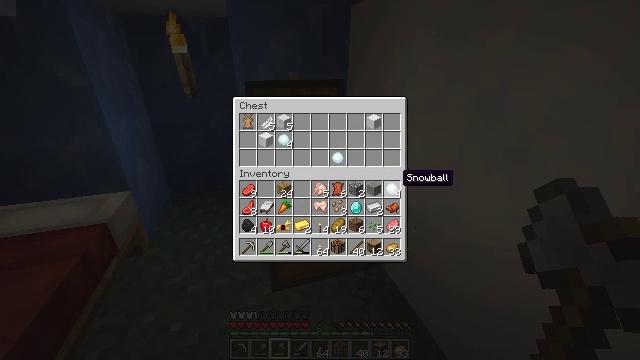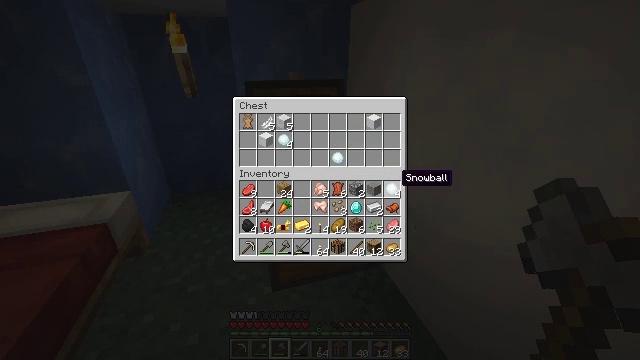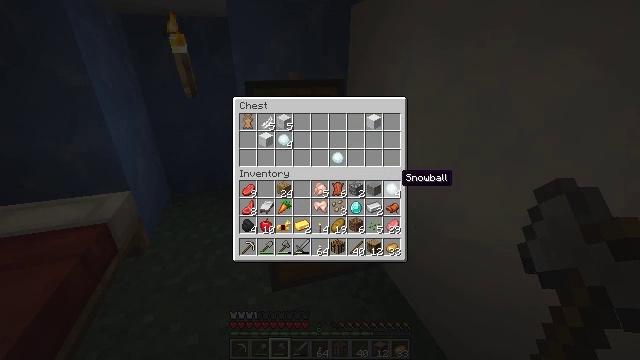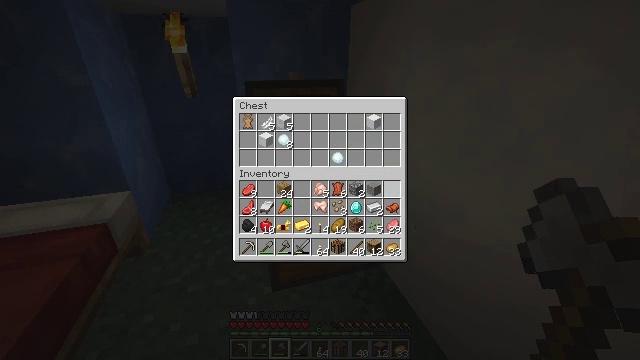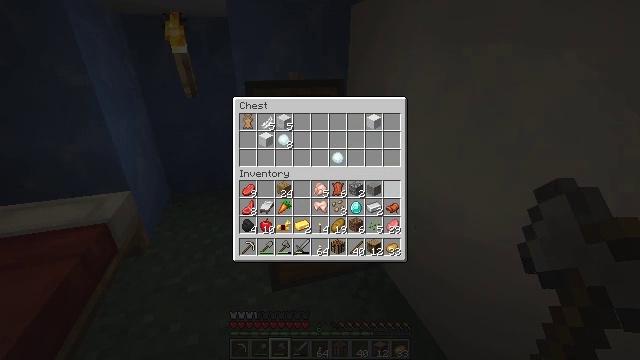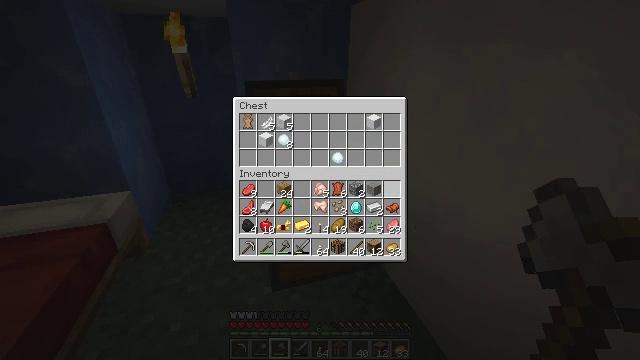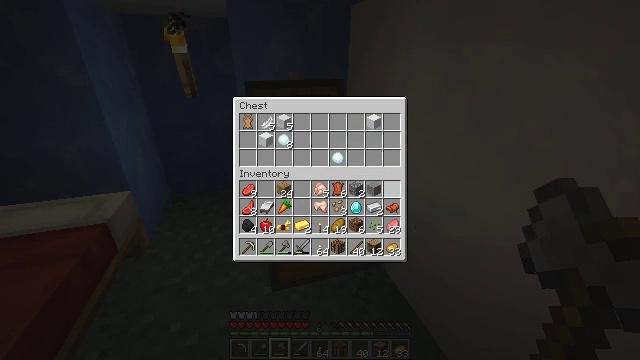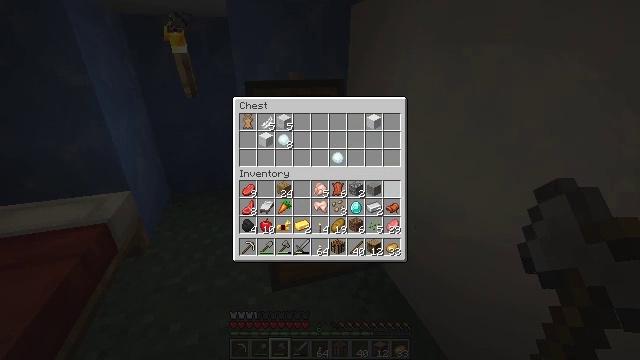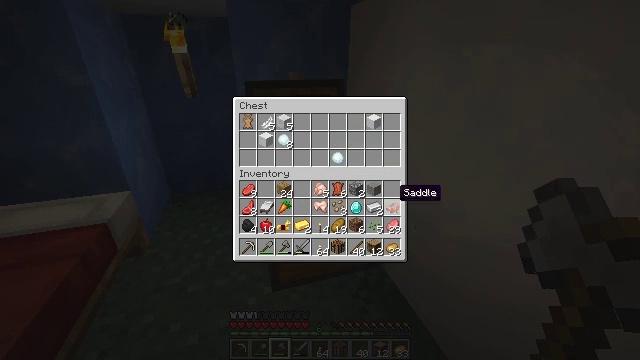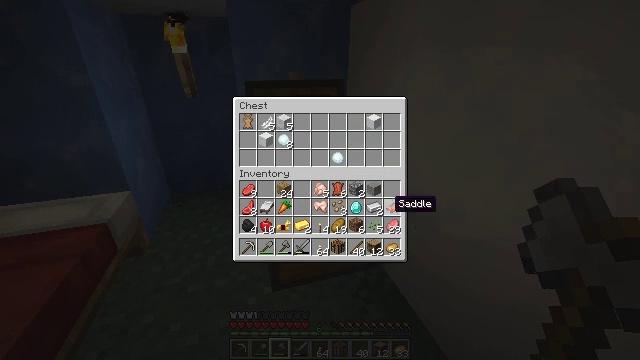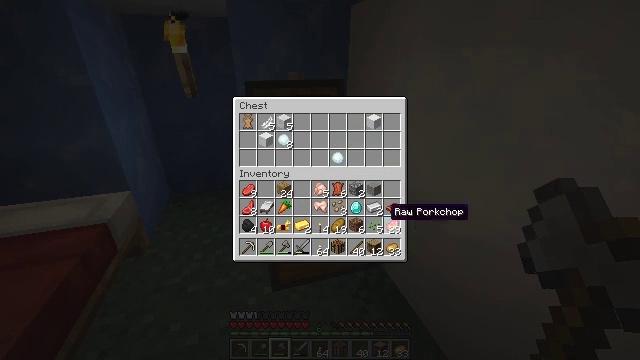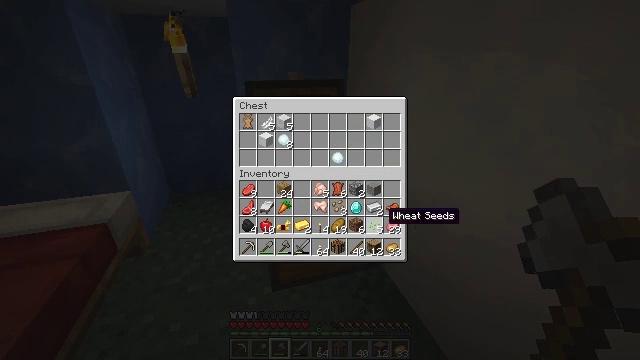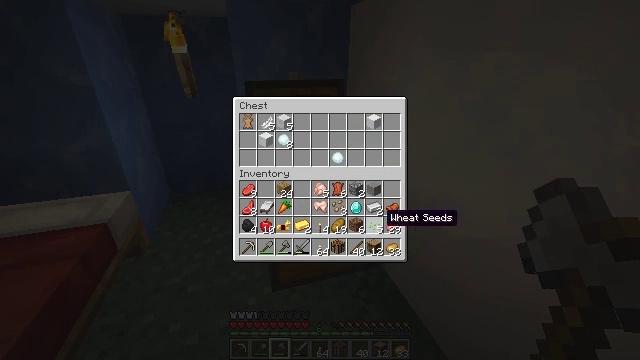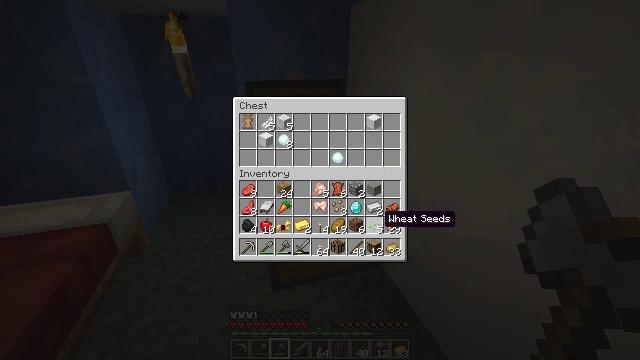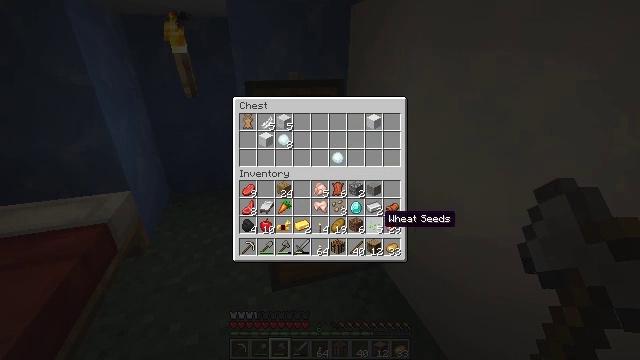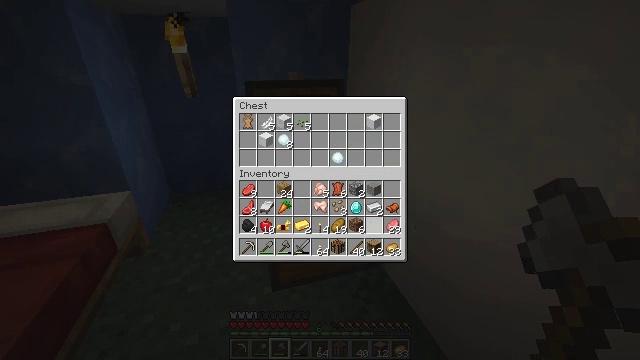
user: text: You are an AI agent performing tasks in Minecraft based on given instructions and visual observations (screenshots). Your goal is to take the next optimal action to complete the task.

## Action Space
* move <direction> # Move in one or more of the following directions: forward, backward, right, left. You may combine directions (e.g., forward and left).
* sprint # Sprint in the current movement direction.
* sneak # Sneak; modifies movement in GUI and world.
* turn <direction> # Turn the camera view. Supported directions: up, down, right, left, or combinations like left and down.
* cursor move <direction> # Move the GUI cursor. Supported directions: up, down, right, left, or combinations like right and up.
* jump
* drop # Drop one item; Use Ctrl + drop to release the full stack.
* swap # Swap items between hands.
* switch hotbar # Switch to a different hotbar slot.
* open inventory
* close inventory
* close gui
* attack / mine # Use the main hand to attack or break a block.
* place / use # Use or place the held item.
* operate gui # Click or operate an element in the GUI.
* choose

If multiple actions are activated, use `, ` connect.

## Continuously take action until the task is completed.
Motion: motion action
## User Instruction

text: Destroy the spruce leaves to get sticks and saplings.
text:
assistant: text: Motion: sneak
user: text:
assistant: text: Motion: sneak
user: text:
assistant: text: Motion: sneak, choose
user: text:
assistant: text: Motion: sneak, choose
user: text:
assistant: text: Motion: sneak, choose
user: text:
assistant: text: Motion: sneak, choose
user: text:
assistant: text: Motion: sneak
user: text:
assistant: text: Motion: sneak, cursor move down
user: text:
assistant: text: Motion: sneak, cursor move down
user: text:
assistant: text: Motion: sneak, cursor move down
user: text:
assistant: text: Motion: sneak
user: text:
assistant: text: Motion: sneak
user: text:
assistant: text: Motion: sneak
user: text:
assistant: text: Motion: sneak
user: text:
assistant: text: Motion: sneak, choose
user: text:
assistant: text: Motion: sneak, choose
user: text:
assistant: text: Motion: sneak, choose
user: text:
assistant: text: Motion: sneak, choose
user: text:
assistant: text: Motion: sneak
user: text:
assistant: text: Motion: sneak, cursor move left
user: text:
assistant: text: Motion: sneak
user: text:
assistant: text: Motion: sneak
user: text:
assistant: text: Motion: sneak
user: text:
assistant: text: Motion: sneak
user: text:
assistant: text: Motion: sneak
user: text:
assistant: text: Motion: sneak
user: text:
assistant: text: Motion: sneak
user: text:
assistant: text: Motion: sneak
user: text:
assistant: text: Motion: sneak
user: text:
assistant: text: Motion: sneak